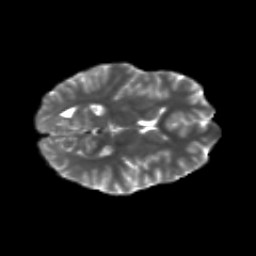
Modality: T2w
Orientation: axial
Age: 24
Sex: female
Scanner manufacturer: siemens
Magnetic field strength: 3 T
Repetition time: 8.8 s
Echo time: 0.085 s